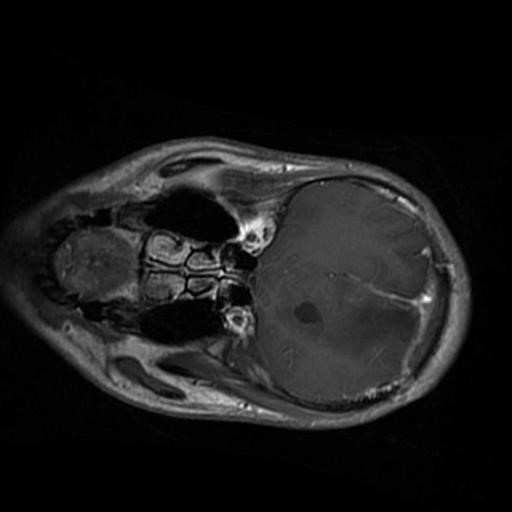
Label: brain_glioma